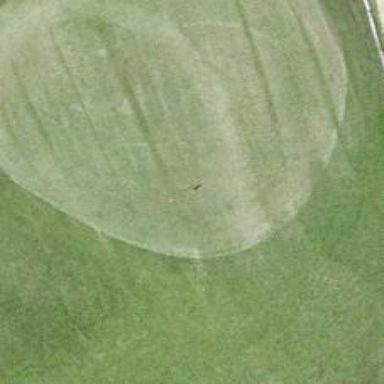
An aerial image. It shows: Lush grassy golf green.